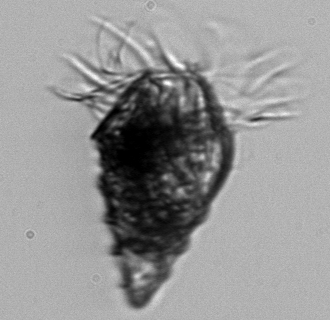
Label: Laboea_strobila